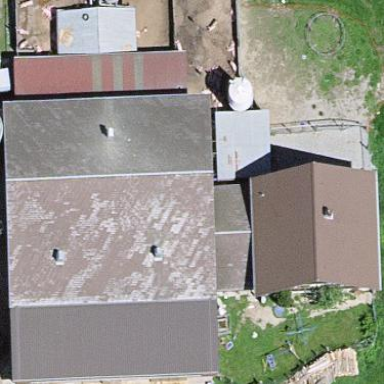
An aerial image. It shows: Gabled roof on farm auxiliary building.